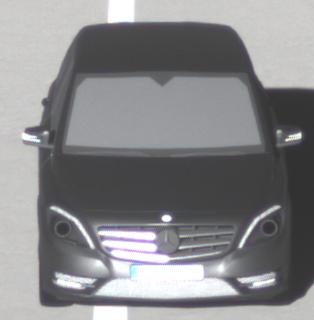
Make: Mercedes-Benz
Model: B 180 BlueEFFICIENCY
Detailed model: B-Class (246)
Model produced from: 2011/11
Model produced until: 2012/10
Doors: 5
Color: gray
Road condition: dry road
Daytime: morning or afternoon
Contrast: high contrast